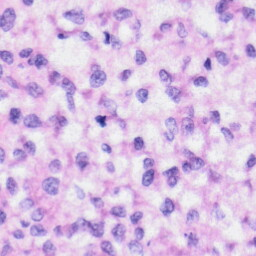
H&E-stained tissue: Liver